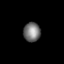
Tissue: prostate
Cell type: Epithelial cells
Senescence score: 0.3532
Nuclear area (px): 318
Mean DAPI intensity: 117.962